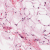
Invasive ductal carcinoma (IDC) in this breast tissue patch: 0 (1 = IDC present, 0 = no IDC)